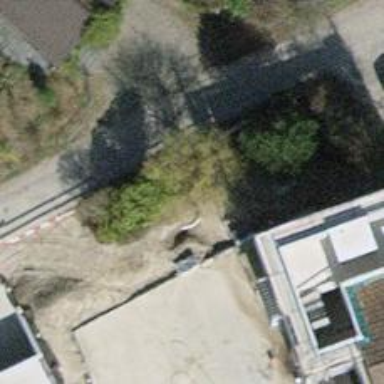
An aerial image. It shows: Urban tree adds touch of nature to the surroundings.